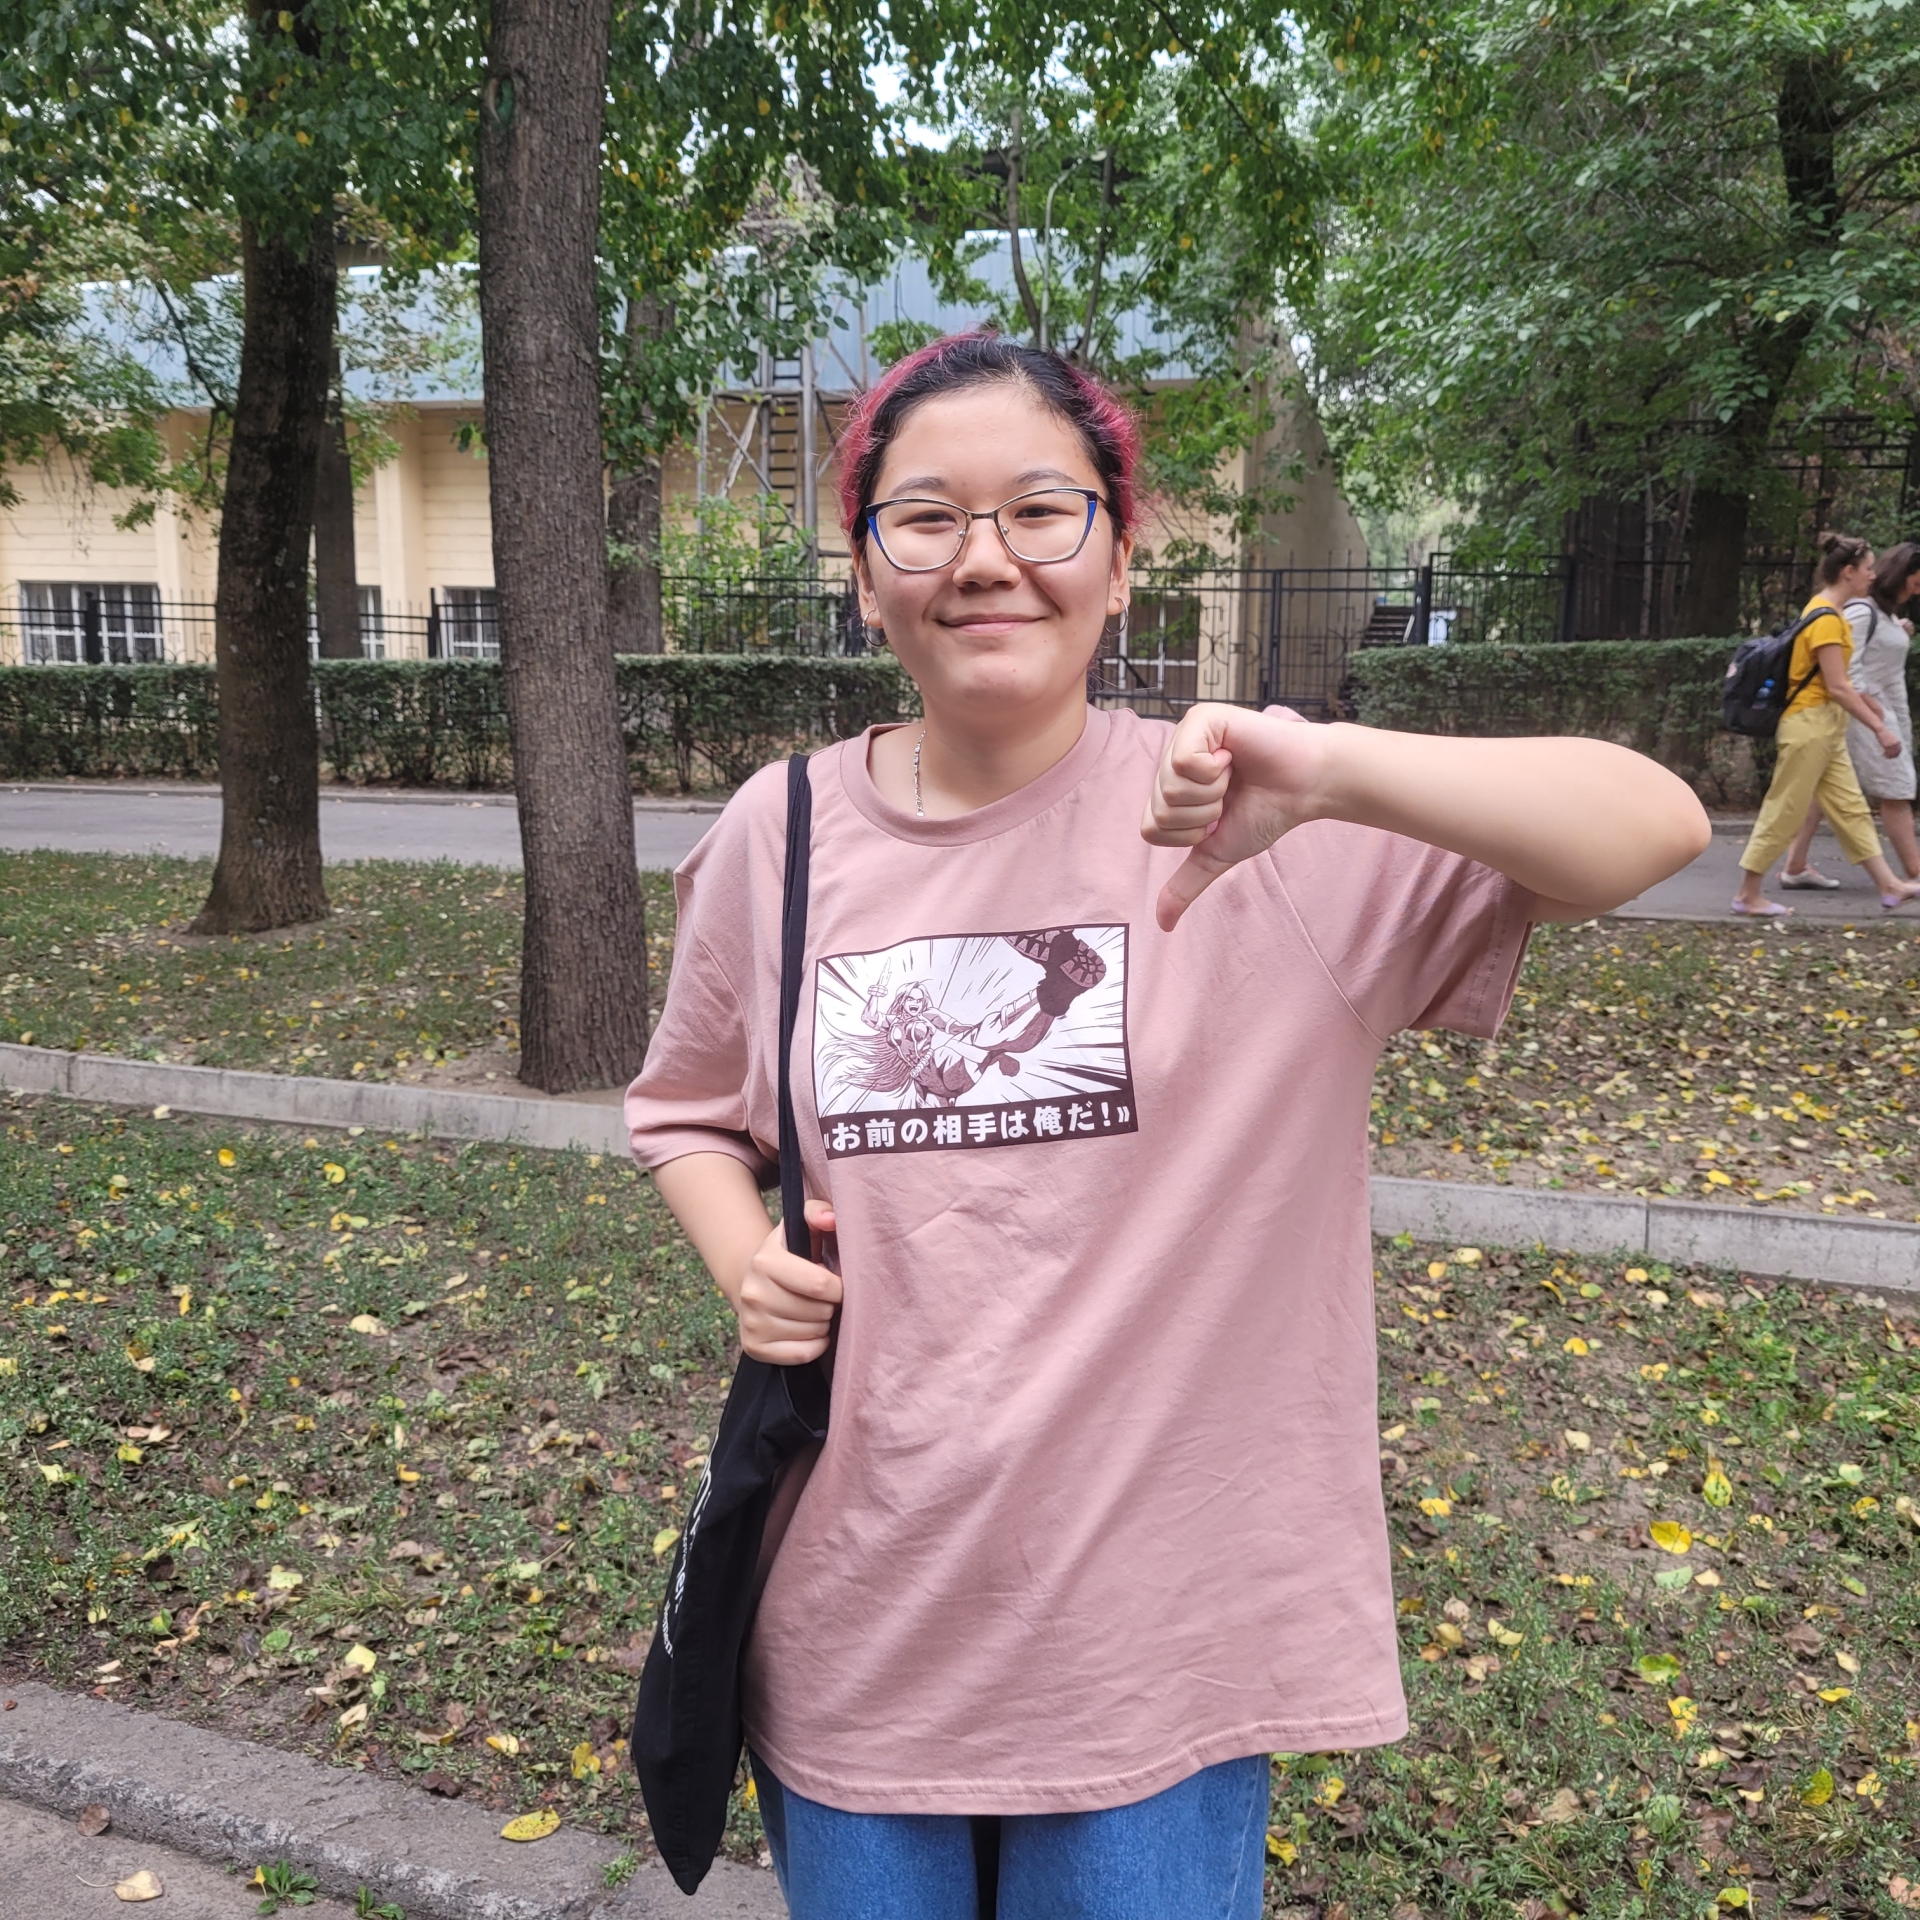
Label: clear